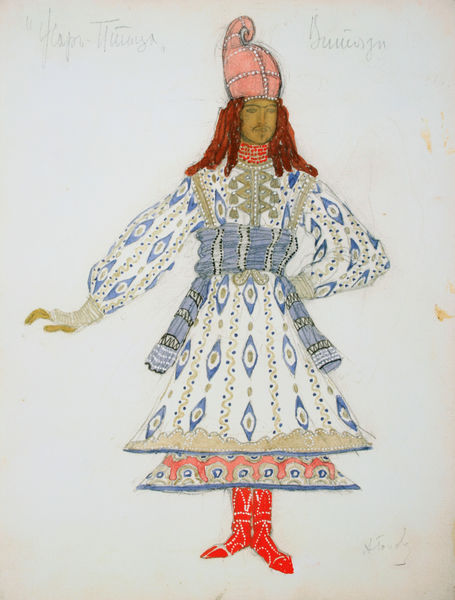
Titel: Kostümentwurf für einen Ritter im Ballett "Feuervogel"
Künstler: Aleksandr Golovin
Standort: St. Petersburg
Institution: Staatliches Museum Theater und Musik
Schlagwörter: hat, king, red, dress, hair, woman, skin, prince, drawing, color, sketch, boots, shoes, water color, paint, pretty, joker, neclace, prey